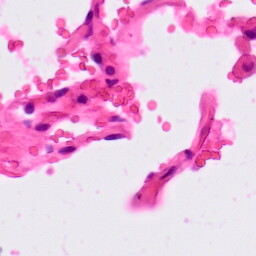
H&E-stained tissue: Lung